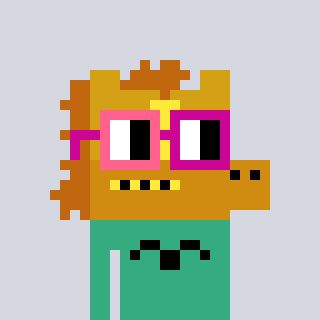
a pixel art character with square pink and red glasses, a yellow horse-shaped head and a teal-colored body on a cool background